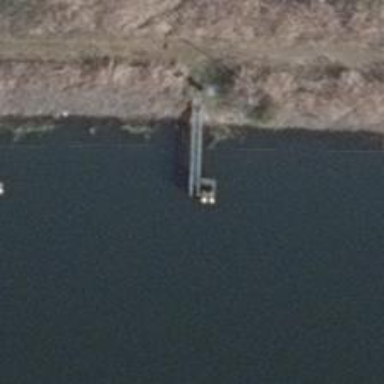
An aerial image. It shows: Man-made pier.